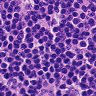
Metastatic tissue present: no